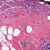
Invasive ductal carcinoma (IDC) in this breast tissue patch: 0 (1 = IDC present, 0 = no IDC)